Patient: sex M, age 61
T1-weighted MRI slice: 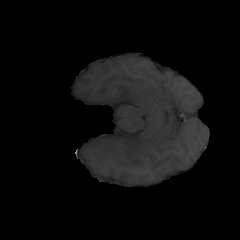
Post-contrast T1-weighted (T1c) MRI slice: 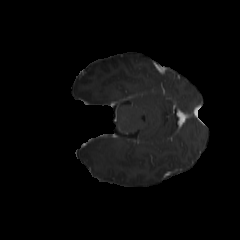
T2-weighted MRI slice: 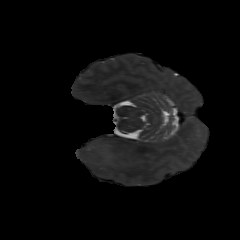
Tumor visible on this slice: yes
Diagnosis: Glioblastoma, IDH-wildtype
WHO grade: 4